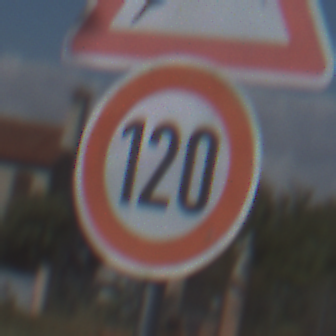
Verkehrszeichen: Geschwindigkeit120
Zusatzzeichen oben: WildwechselLinks
Umgebung: Outdoor, Suburban
Tageszeit: MorningAfternoon
Wetter: PartlyCloudy
Licht: Natural
Jahreszeit: NotSpecified
Kontrast: HighContrast